Aerial crown-view tile of a tropical tree (Barro Colorado Island, Panama), acquired 20250818:
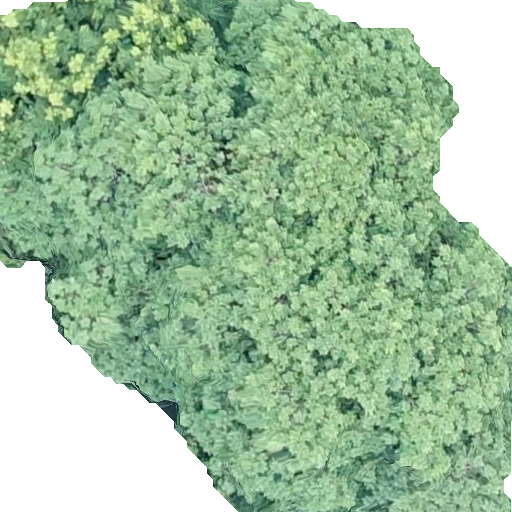
Species: Simarouba amara
GBIF accepted scientific name: Simarouba amara
Crown area: 349.276 m²